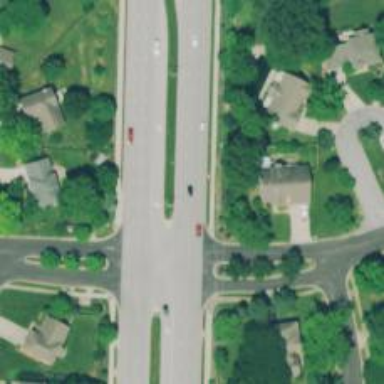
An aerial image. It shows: Dash road marking.